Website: macys
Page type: billing-address
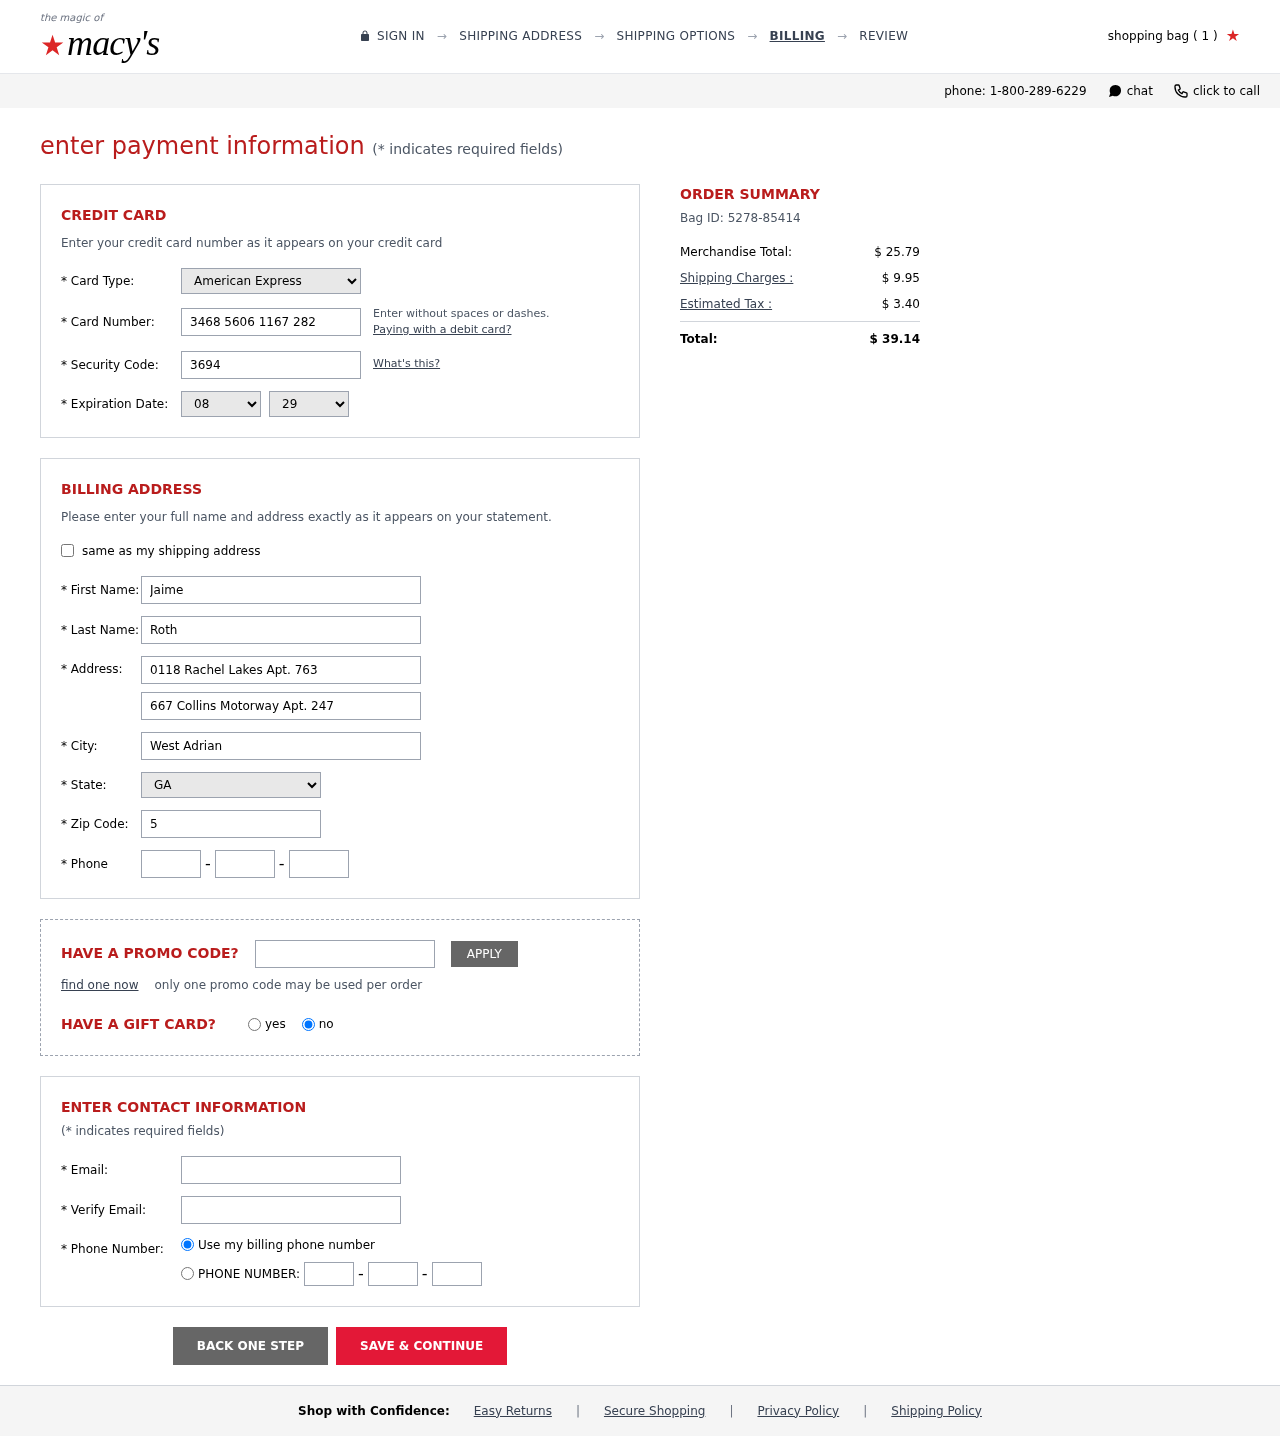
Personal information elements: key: PII_CARD_CVV
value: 3694
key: PII_CARD_EXPIRY_MONTH
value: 08
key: PII_CARD_EXPIRY_YEAR
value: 29
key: PII_CARD_NUMBER
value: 3468 5606 1167 282
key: PII_CARD_TYPE
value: American Express
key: PII_CITY
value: West Adrian
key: PII_EMAIL
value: jaime.roth@hotmail.com
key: PII_FIRSTNAME
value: Jaime
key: PII_LASTNAME
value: Roth
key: PII_PHONE_AREA
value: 412
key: PII_PHONE_PREFIX
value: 419
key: PII_PHONE_SUFFIX
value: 7193
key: PII_POSTCODE
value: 51562
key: PII_STATE_ABBR
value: GA
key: PII_STREET
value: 0118 Rachel Lakes Apt. 763
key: PII_STREET2
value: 667 Collins Motorway Apt. 247
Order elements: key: ORDER_NUM_ITEMS
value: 1
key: ORDER_ID
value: Bag ID: 5278-85414
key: ORDER_SUBTOTAL
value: $ 25.79
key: ORDER_SHIPPING_COST
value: $ 9.95
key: ORDER_TAX
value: $ 3.40
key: ORDER_TOTAL
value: $ 39.14